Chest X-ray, AP view. Patient: 28 years old, sex F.
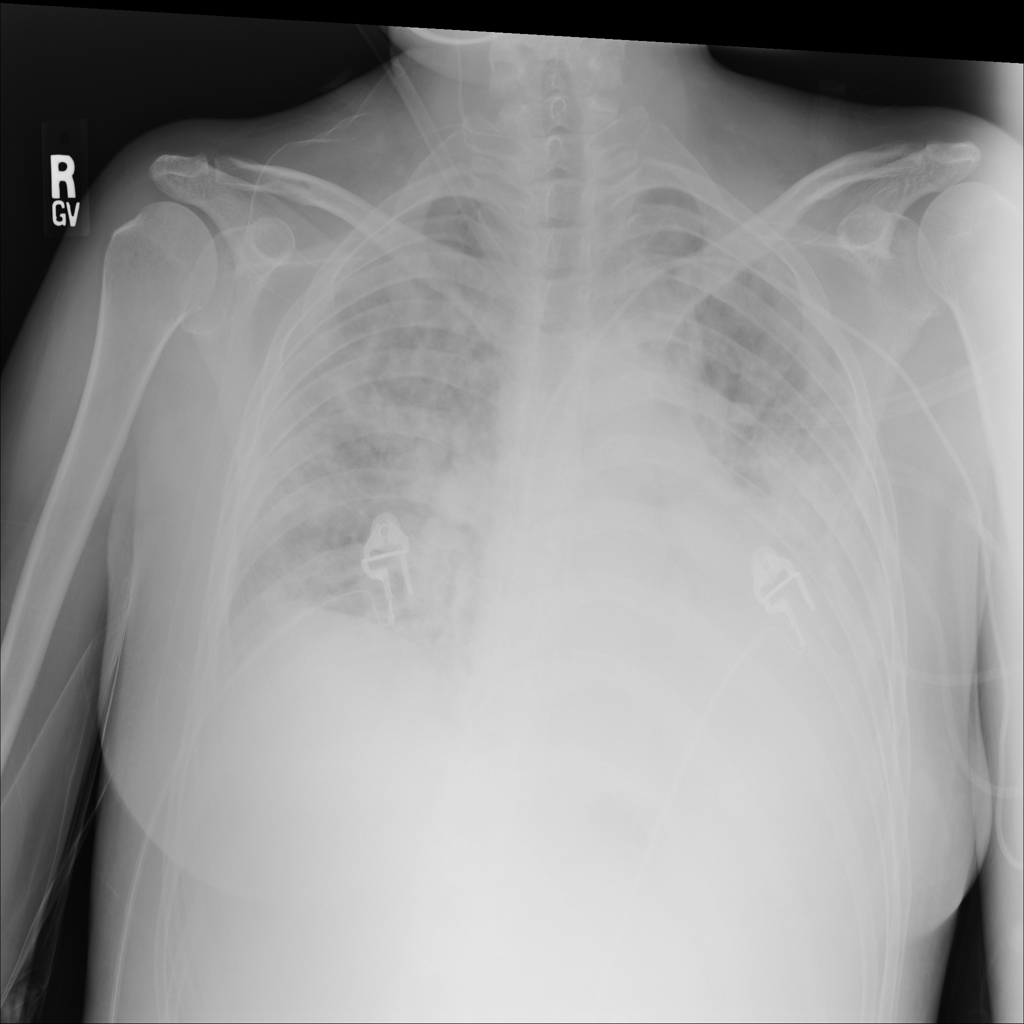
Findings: Atelectasis, Consolidation